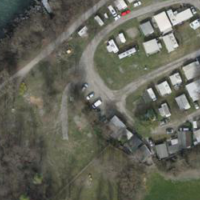
EUNIS habitat code: 53
Species observed at this site:
Dendrocopos major
Tettigonia viridissima
Galeopsis tetrahit
Passer domesticus
Chelidonium majus
Veronica persica